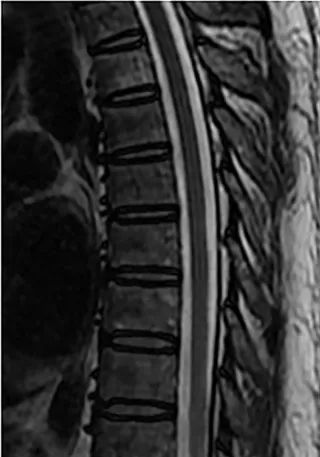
Spinal MRI performed 6 months after penicillin therapy. Sagittal T2-weighted image.
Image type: radiology (mri)